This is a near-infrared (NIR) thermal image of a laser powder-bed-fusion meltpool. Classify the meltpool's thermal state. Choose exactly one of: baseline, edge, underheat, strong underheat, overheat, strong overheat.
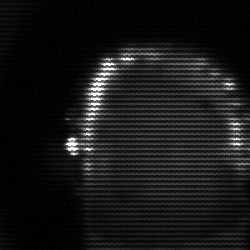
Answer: baseline